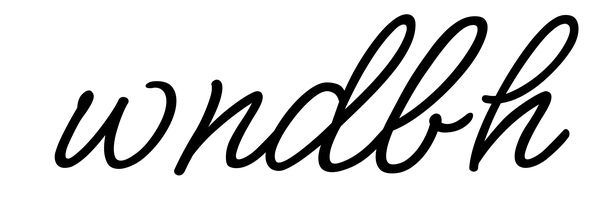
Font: MeowScript-Regular